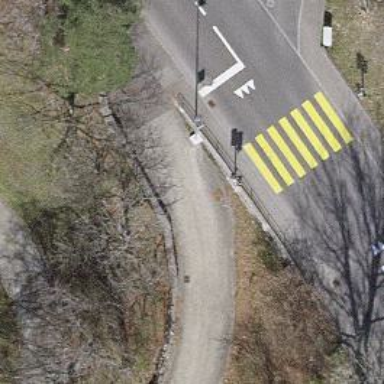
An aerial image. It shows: Bollard barrier.